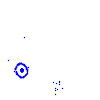
Particle: proton